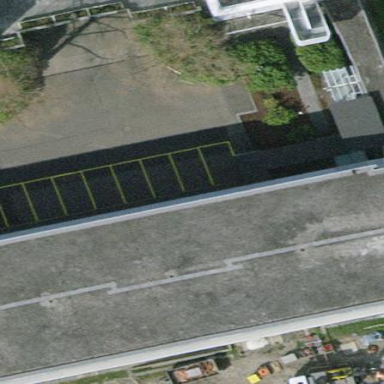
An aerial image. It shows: Commercial building with flat roof.